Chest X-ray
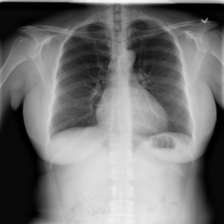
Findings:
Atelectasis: negative
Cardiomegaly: negative
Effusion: negative
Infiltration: negative
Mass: negative
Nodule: negative
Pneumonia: negative
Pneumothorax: negative
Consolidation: negative
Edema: negative
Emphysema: negative
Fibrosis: negative
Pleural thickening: negative
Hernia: negative